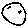
Label: moon